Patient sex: M
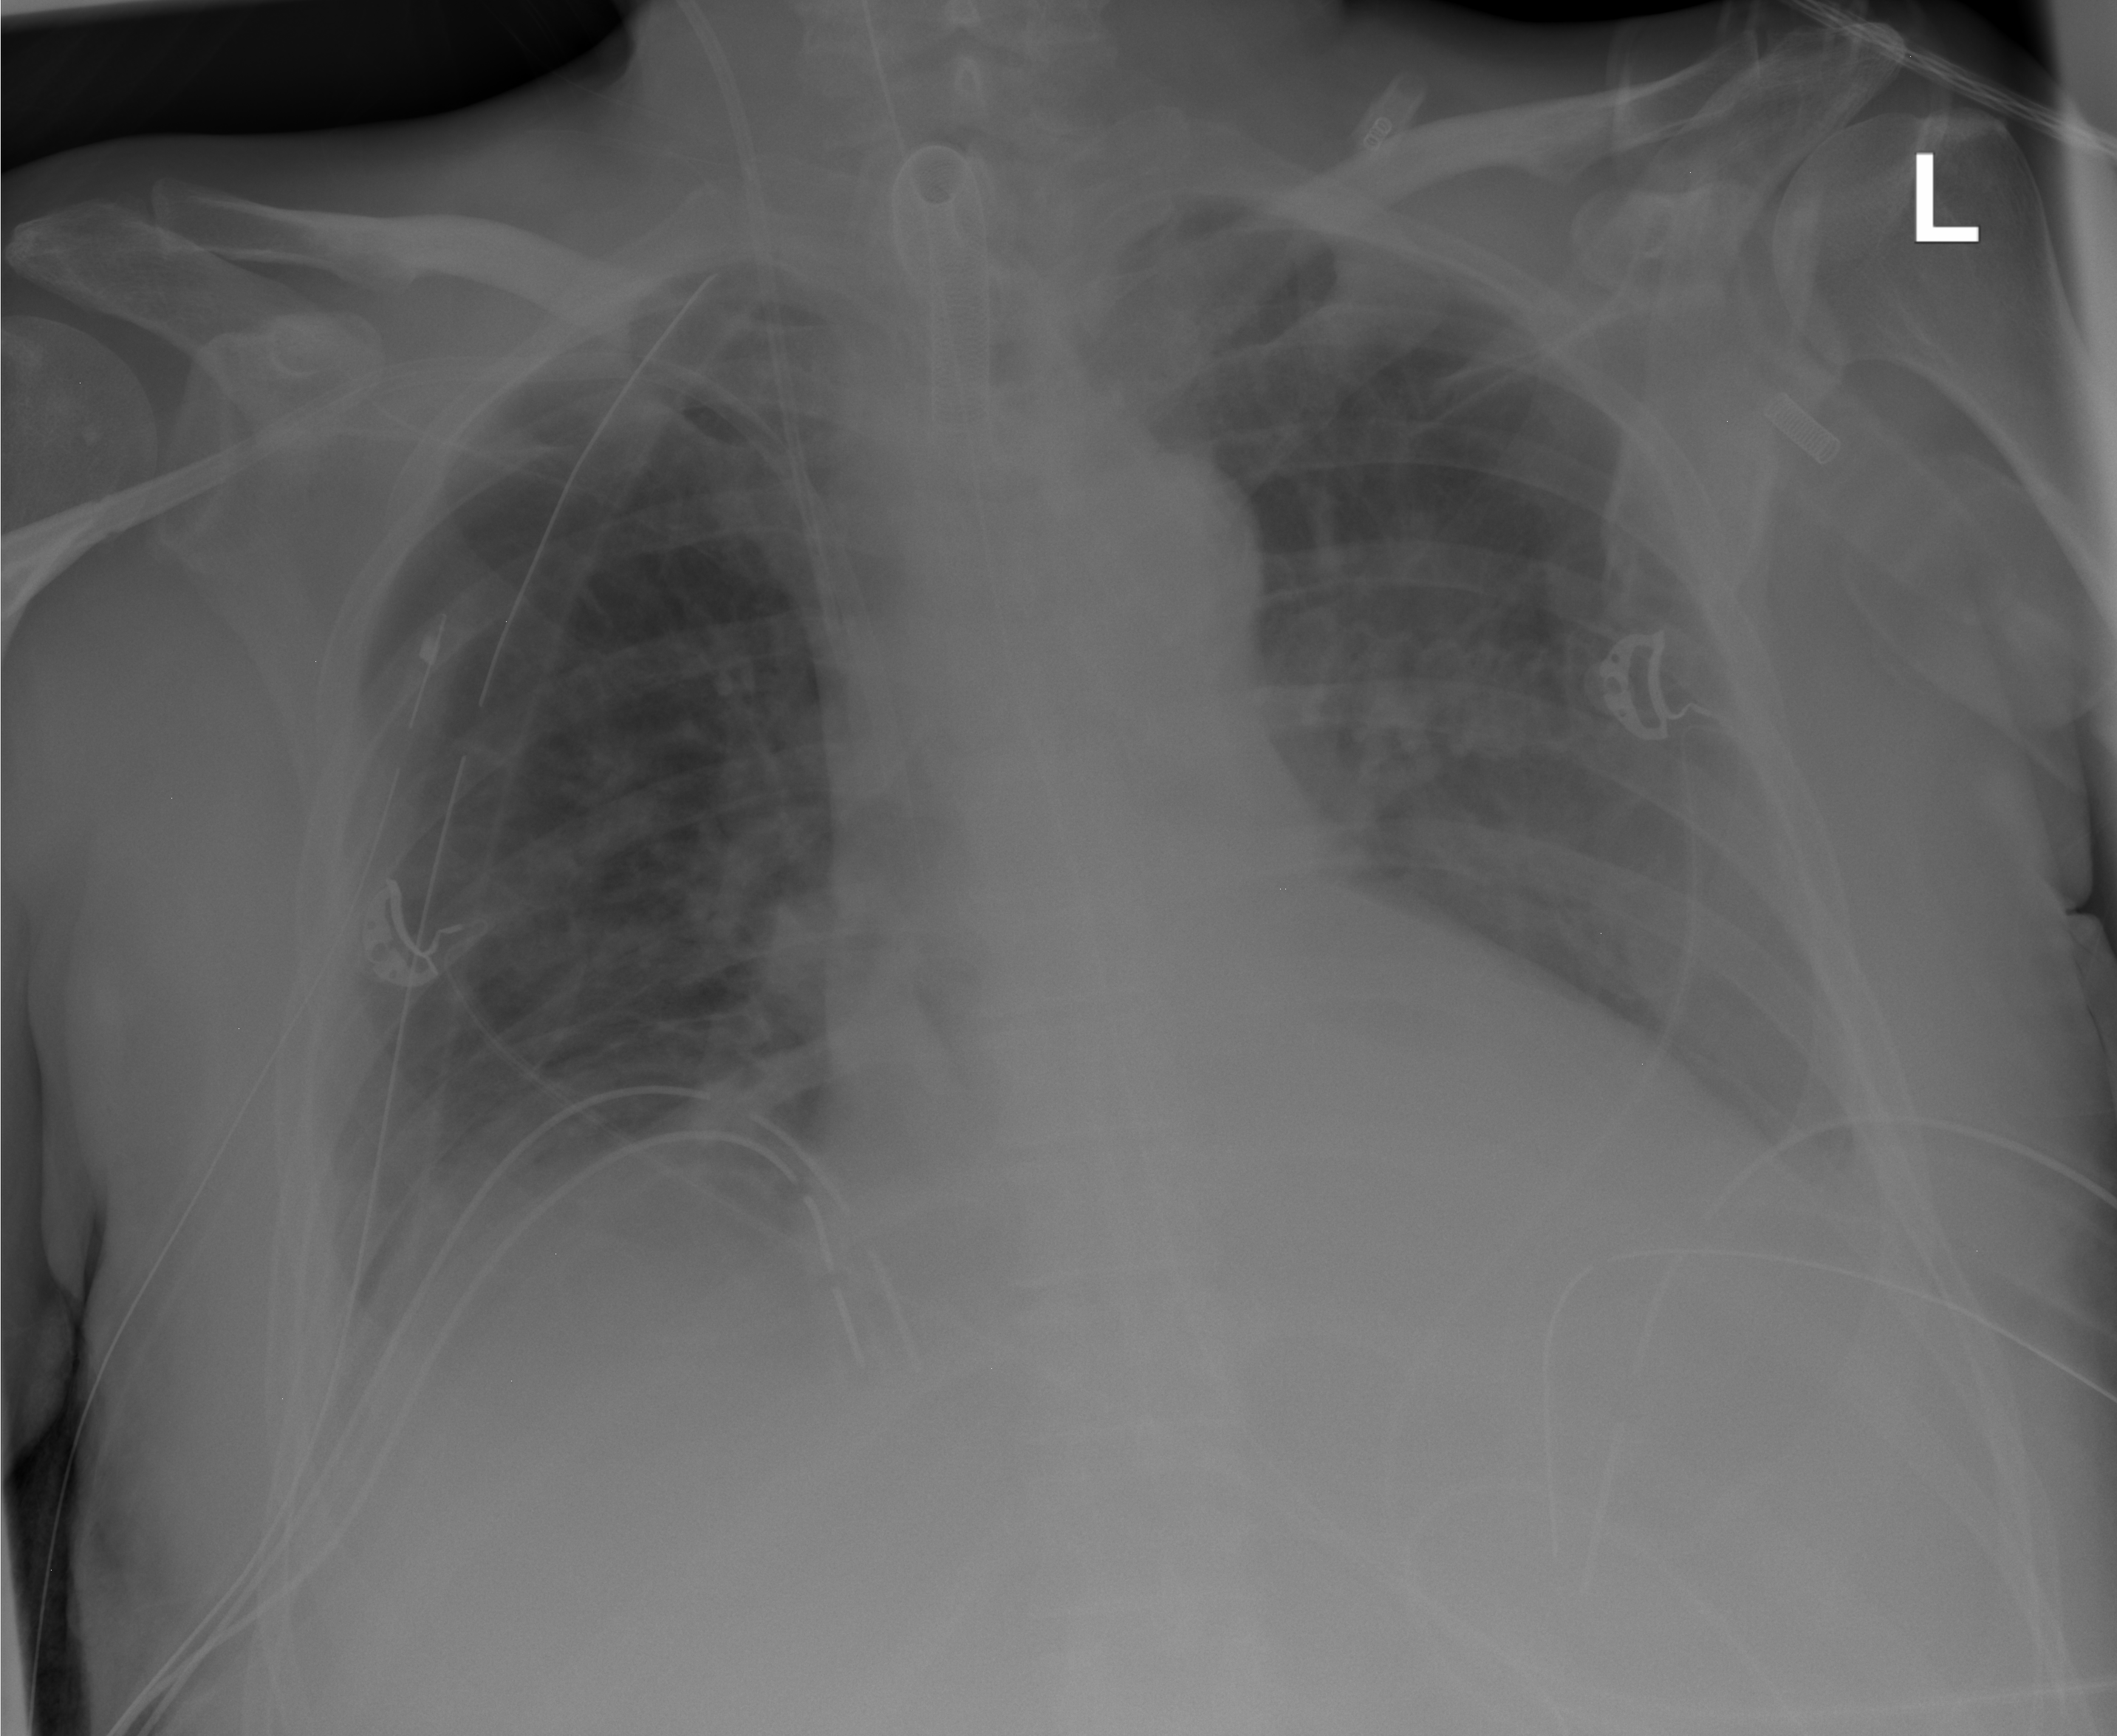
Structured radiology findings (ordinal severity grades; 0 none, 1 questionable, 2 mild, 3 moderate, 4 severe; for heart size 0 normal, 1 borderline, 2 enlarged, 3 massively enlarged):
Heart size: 1
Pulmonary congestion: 2
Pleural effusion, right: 2
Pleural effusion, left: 2
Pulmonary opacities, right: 2
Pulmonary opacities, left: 0
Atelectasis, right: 2
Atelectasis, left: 2